Field crop: tomato
Growth stage: 2
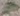
Species: solanum